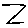
Label: zigzag